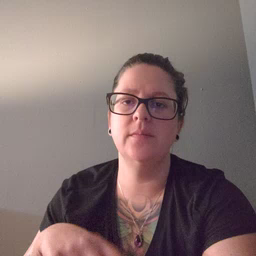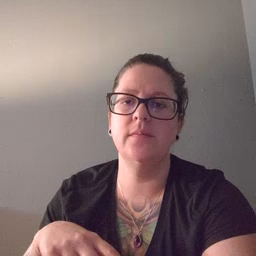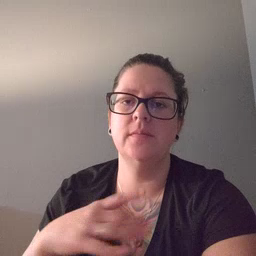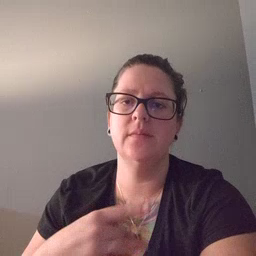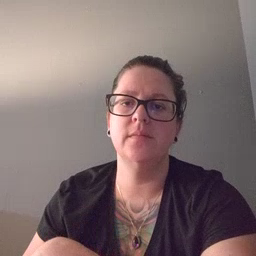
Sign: like